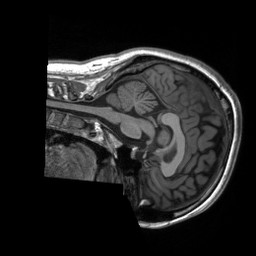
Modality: T1w
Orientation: sagittal
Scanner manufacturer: siemens
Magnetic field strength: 3 T
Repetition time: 2.3 s
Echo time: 0.00207 s